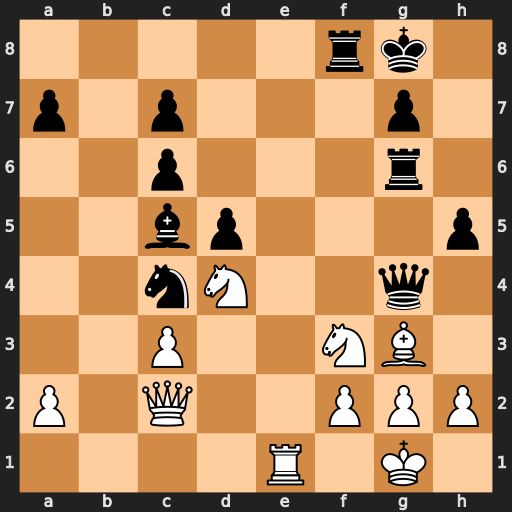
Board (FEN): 5rk1/p1p3p1/2p3r1/2bp3p/2nN2q1/2P2NB1/P1Q2PPP/4R1K1
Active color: w
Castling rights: -
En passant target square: -
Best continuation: h3 Na3 Qd3 Rxf3 gxf3